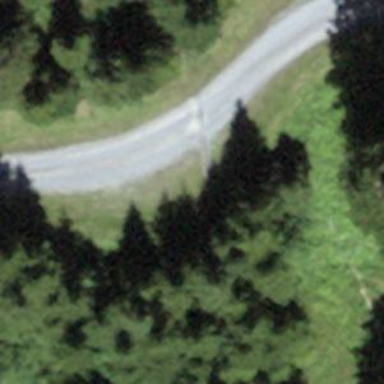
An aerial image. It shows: Passing place on the road.